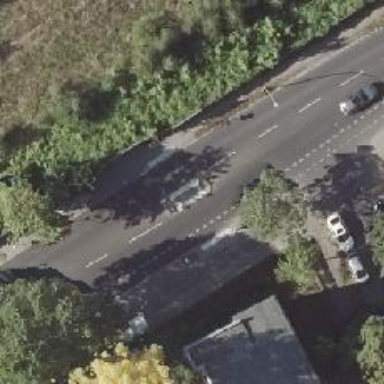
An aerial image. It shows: Unmarked crossing with pedestrian island.